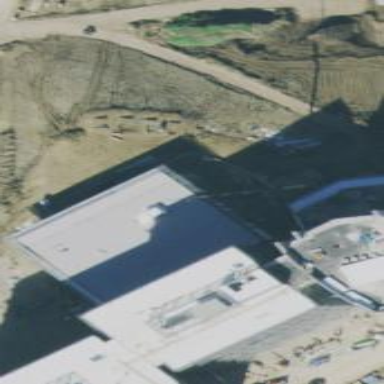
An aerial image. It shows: Office building.